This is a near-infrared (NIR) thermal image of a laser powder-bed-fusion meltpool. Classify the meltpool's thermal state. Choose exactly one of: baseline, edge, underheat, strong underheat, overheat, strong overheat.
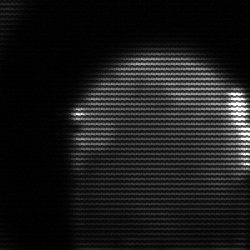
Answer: edge